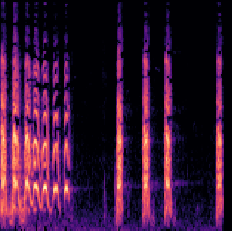
Sound class: Dog